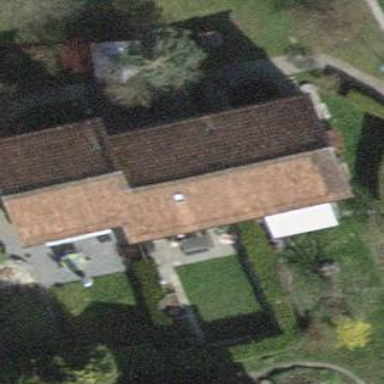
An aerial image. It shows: Simple house.